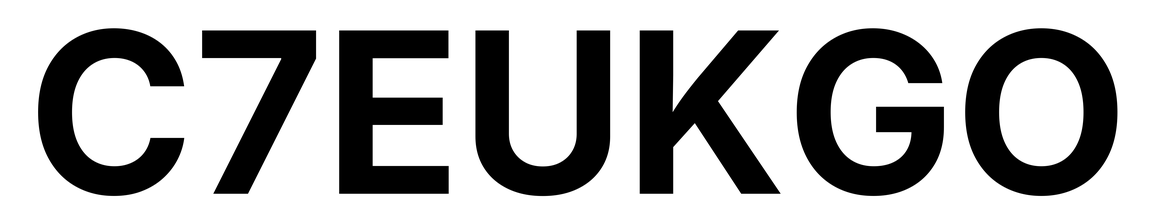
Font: Inter_Bold